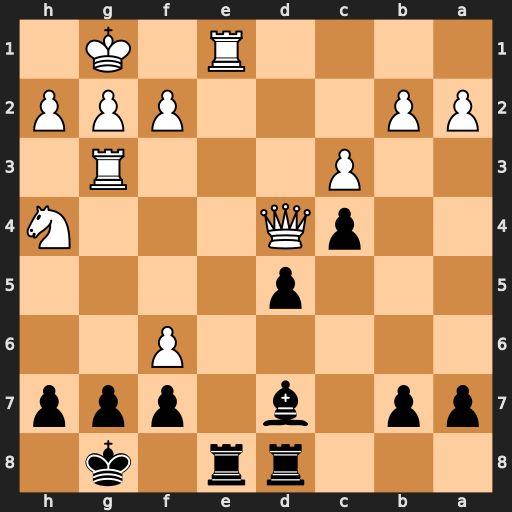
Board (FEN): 3rr1k1/pp1b1ppp/5P2/3p4/2pQ3N/2P3R1/PP3PPP/4R1K1
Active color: b
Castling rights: -
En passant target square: -
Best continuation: Rxe1#